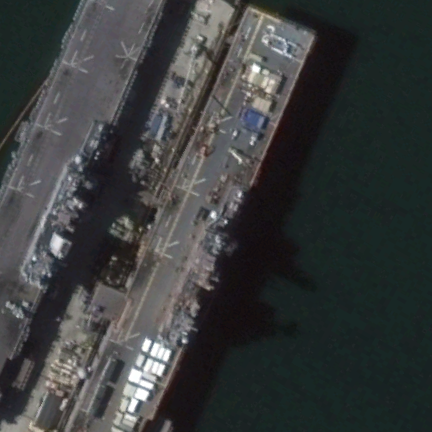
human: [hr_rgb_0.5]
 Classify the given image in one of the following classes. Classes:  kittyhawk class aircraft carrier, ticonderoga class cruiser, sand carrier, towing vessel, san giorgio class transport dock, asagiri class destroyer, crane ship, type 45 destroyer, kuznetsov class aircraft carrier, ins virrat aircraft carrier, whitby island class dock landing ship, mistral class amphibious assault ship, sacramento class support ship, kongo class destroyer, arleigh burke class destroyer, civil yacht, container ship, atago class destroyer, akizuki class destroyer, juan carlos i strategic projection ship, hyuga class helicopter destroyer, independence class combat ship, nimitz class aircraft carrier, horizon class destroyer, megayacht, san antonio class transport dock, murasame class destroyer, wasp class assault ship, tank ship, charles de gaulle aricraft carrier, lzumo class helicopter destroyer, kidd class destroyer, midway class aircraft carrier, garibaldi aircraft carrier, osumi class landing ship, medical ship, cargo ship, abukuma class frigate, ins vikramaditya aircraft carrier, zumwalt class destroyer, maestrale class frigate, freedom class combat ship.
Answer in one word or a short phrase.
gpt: Wasp class assault ship